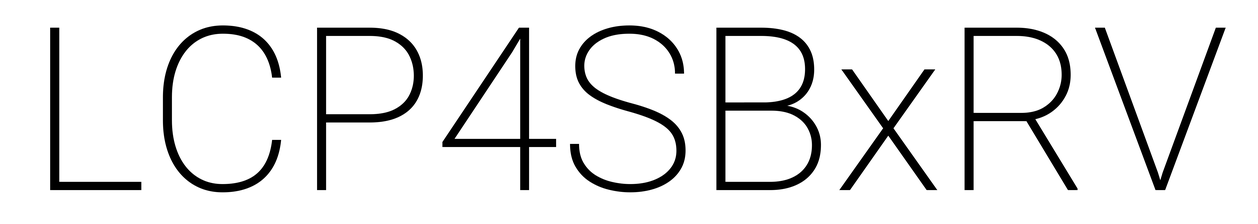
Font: Roboto_ExtraLight